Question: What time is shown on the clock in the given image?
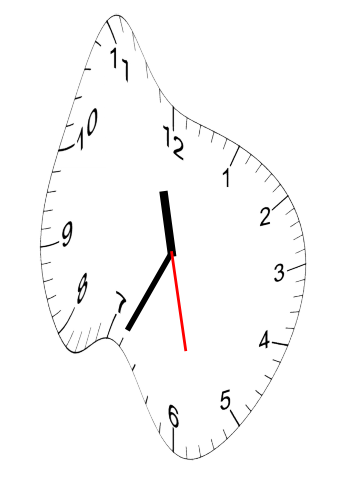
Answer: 11:34:28